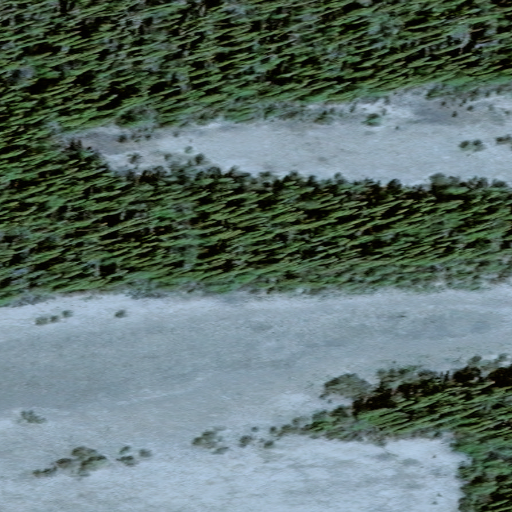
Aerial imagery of island in Alaska named Cache Island containing only unknown